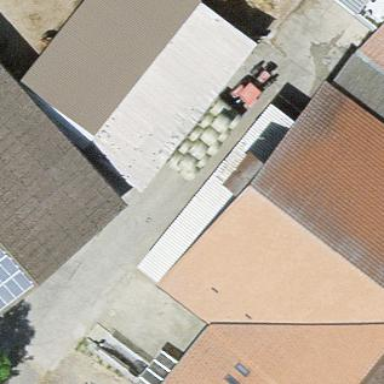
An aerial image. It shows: Stable building.